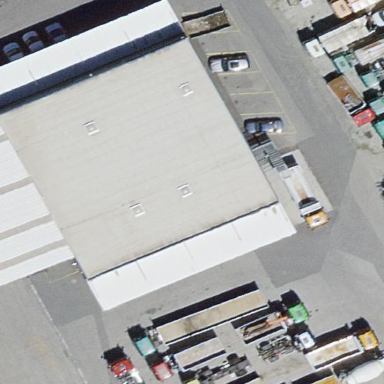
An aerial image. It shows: View of roof of building.